Question: I am unable to get the column value which contains some special characters. I have checked many answers but i got no idea. I have pasted my sample code and data here,
'''
$pHandle = fopen($filename, "r");
while (($data = fgetcsv($pHandle, 1600, ",")) !== FALSE) {
echo $productName = utf8_encode(htmlspecialchars(trim($data[0])));exit;
}
'''
It echo's nothing.
some sample data's

Any help will be much appreciated.
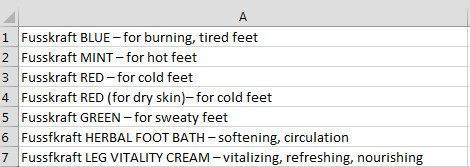
Answer: The function fgetcsv is not reading the string because the string contains an unknown character '"-"(shown in the image) it's not hypen', i replaced the character by '"-"hyphen' and it worked.